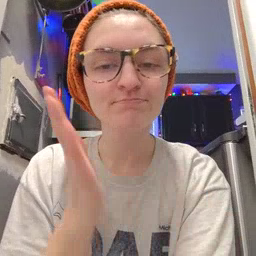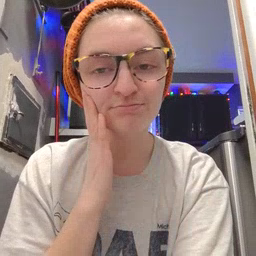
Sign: bed